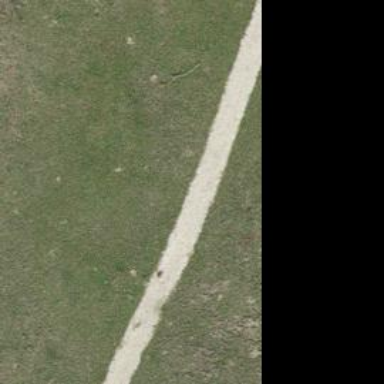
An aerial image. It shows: Footway with surface of fine gravel.